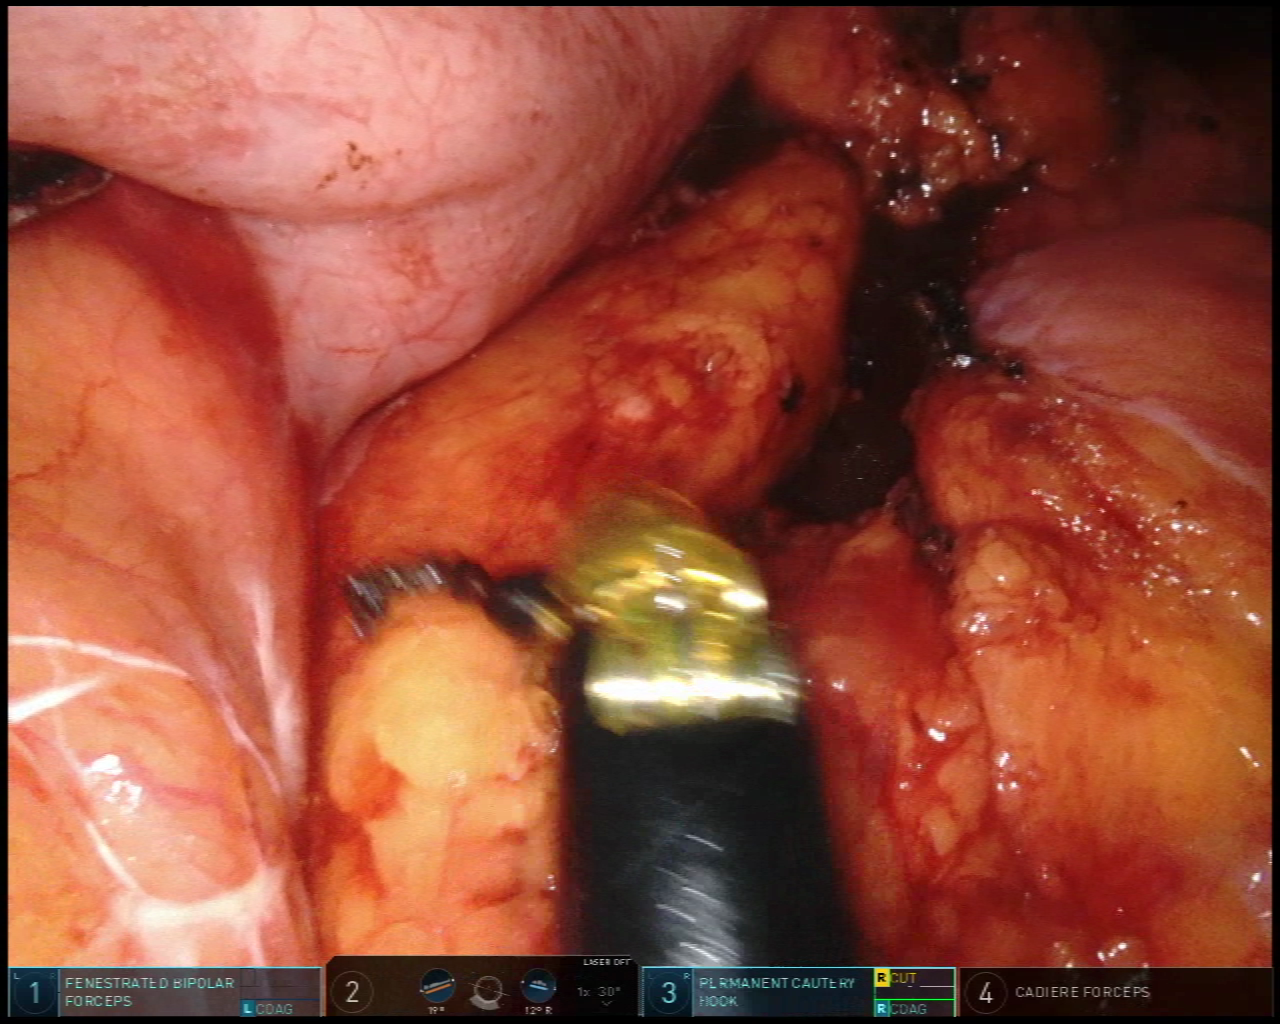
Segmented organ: stomach
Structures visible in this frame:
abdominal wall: no
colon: no
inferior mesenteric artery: no
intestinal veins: no
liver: no
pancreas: no
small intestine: no
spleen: no
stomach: yes
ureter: no
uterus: no
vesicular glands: no